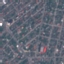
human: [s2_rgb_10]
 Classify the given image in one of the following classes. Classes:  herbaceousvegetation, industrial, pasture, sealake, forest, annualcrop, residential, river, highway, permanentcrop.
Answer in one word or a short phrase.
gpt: Residential